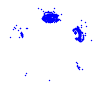
Particle: pion